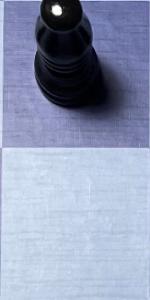
Label: Empty